Field crop: maize
Growth stage: 2
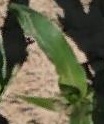
Species: maize